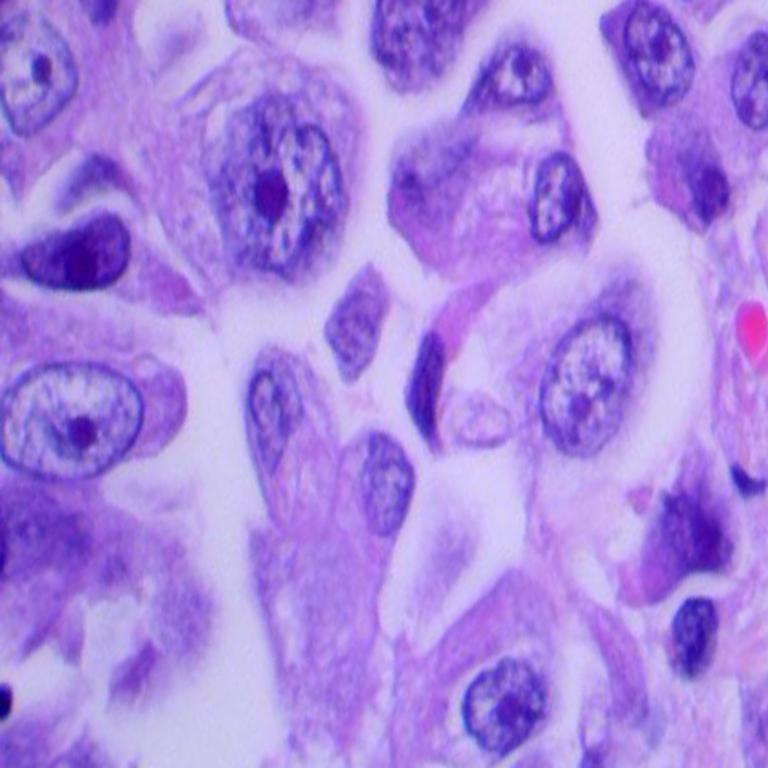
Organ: lung
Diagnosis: adenocarcinomas